Field crop: maize
Growth stage: 2
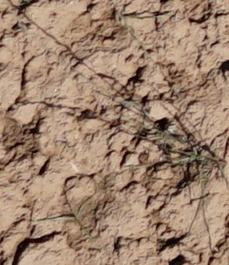
Species: lolium